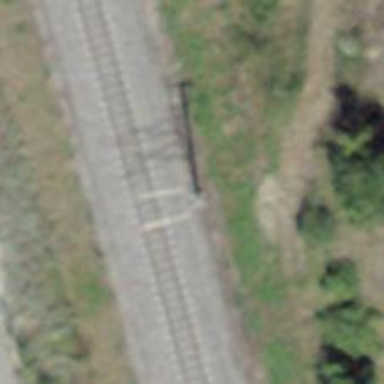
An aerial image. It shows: Catenary mast for power lines.